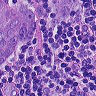
Metastatic tissue present: yes